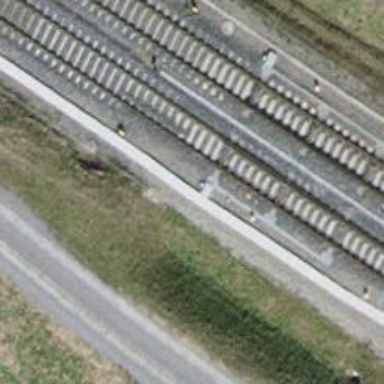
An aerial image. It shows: Railway switch.